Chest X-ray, AP view. Patient: 61 years old, sex F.
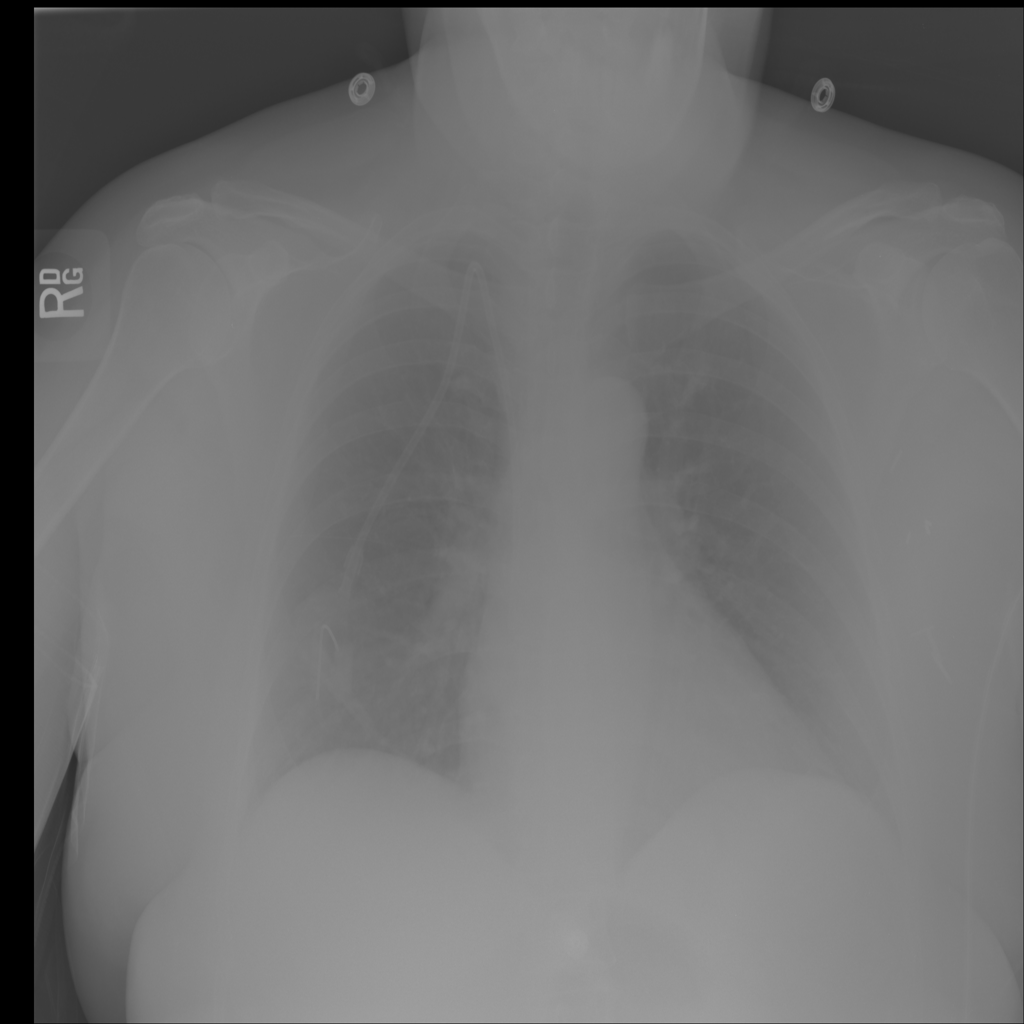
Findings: No Finding